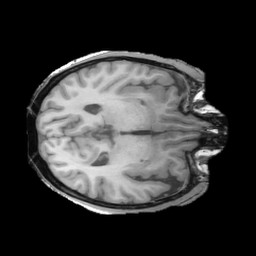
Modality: T1w
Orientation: axial
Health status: ill
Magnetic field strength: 3 T